Question: I need to get the screenshot of a video on click of a button.Below is the code used for that,but the image shows only the bottom part of the video that is the play and progress with the time passed..I have used MPMoviePlayerController for the video to play.
'''
CGRect rect = [_moviePlayer.view bounds];
UIGraphicsBeginImageContext(rect.size);
CGContextRef context = UIGraphicsGetCurrentContext();
[_moviePlayer.view.layer renderInContext:context];
UIImage *image = UIGraphicsGetImageFromCurrentImageContext();
UIGraphicsEndImageContext();
UIImageView *imgView = [[UIImageView alloc] initWithFrame:CGRectMake(0, 100, 100, 100)];
[imgView setImage:image];
imgView.layer.borderWidth = 2.0;
[_firstimage addSubview:imgView];
'''
NSURL *url=<URL>"];

this is how it shows..How can i get the video image? Can anybody help me..
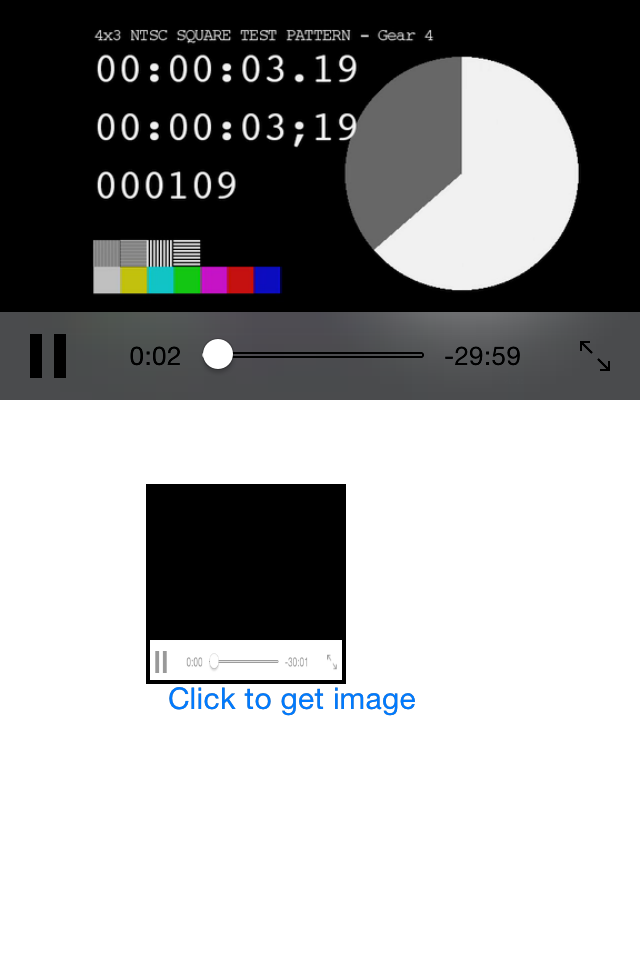
Answer: '''
CGImageRef originalImage = UIGetScreenImage();
CGImageRef videoImage = CGImageCreateWithImageInRect(originalImage, CGRectMake(0, 0, 680, 300));
UIImage *snapShotImage = [UIImage imageWithCGImage:videoImage];
UIImageWriteToSavedPhotosAlbum(snapShotImage, nil, nil, nil);
CGImageRelease(originalImage);
CGImageRelease(videoImage);
UIImageView *imgView = [[UIImageView alloc] initWithFrame:CGRectMake(0, 100, 250, 200)];
[imgView setImage:snapShotImage];
imgView.layer.borderWidth = 2.0;
[_firstimage addSubview:imgView];
'''
this code works...thanks for the help...